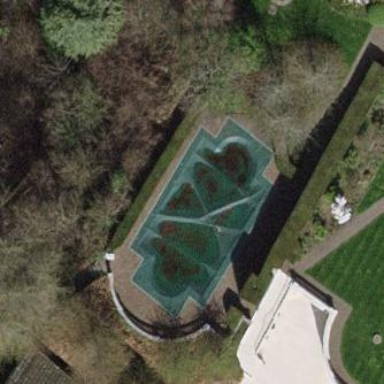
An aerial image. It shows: Swimming pool located in leisure land.